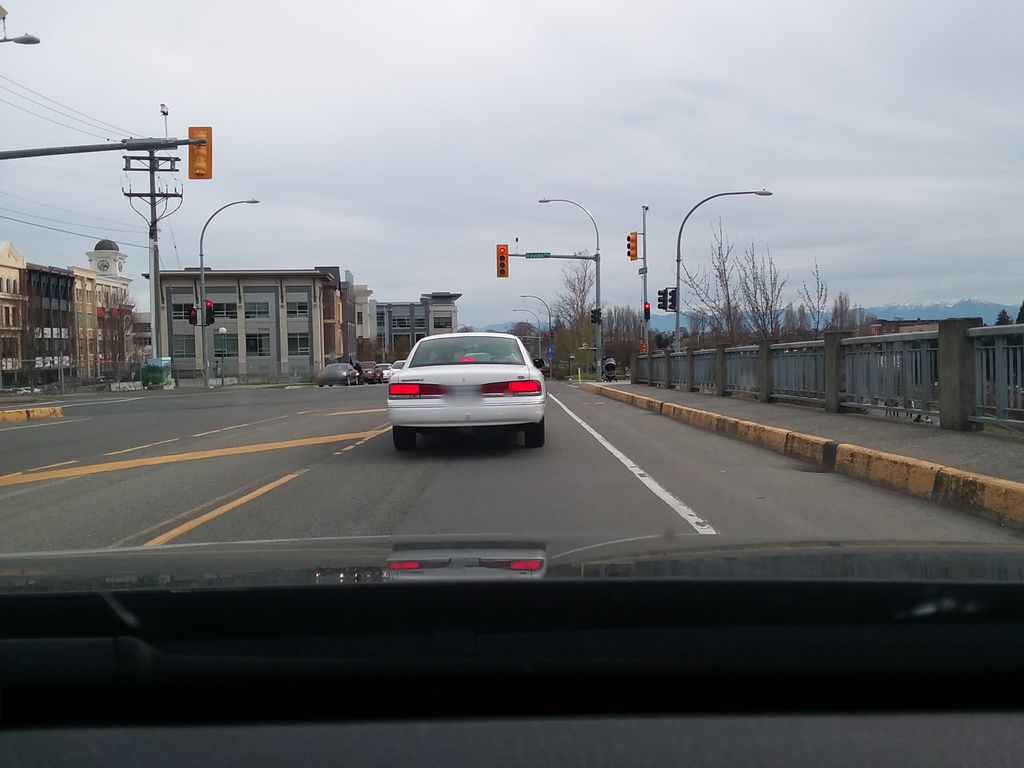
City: victoria